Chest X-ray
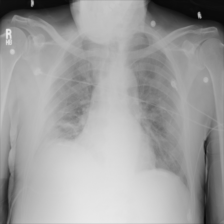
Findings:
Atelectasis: positive
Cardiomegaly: negative
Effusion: negative
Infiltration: negative
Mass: negative
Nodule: negative
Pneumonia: negative
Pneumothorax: negative
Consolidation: negative
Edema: negative
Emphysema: negative
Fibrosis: negative
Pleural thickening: negative
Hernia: negative